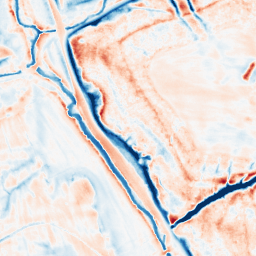
Category: multiscale
Decomposition family: dog_multiscale
Decomposition parameters: sigma_ratio: 1.6
n_scales: 5
base_sigma: 0.5
Upsampling method: quartic
Upsampling parameters: scale: 8
Upsampling scale: 8